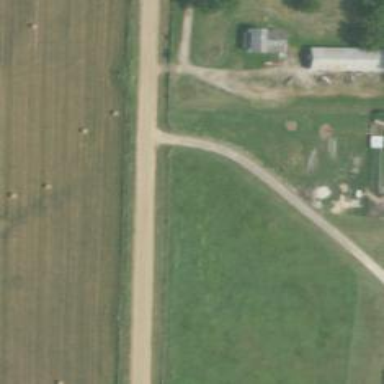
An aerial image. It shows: Unclassified road.